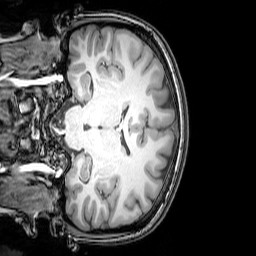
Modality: T1w
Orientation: coronal
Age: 23
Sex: female
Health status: healthy
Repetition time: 0.081 s
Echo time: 0.037 s